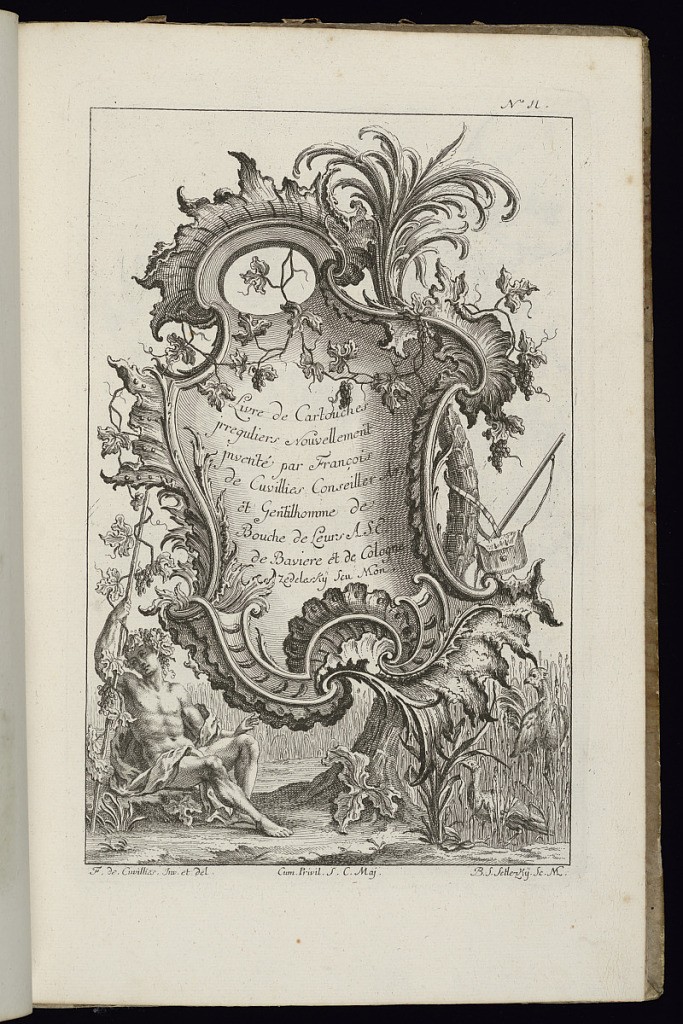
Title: Title Page
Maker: François de Cuvilliés the Elder, Belgian, 1695 - 1768
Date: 1738
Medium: Etching and engraving on paper
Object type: Bound print
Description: Asymmetrical rocaille cartouche topped by a palm tree. At lower left, seated male nude figure (Bacchus) holding a staff covered in grape vines. Birds at lower right.